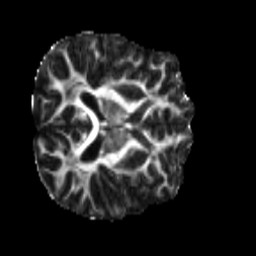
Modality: FA
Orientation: axial
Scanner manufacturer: siemens
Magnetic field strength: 3 T
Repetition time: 4 s
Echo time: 0.0594 s